Interaction volume radius: 5 \u00c5
Interaction volume height: 25 \u00c5
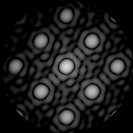
Disorder parameter: 0.03057